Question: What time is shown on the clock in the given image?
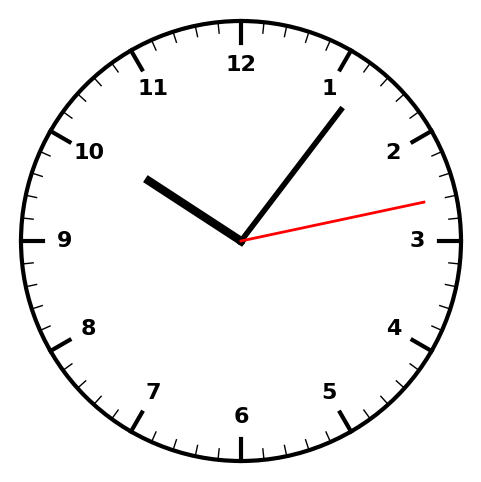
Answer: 10:06:13